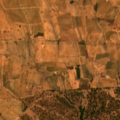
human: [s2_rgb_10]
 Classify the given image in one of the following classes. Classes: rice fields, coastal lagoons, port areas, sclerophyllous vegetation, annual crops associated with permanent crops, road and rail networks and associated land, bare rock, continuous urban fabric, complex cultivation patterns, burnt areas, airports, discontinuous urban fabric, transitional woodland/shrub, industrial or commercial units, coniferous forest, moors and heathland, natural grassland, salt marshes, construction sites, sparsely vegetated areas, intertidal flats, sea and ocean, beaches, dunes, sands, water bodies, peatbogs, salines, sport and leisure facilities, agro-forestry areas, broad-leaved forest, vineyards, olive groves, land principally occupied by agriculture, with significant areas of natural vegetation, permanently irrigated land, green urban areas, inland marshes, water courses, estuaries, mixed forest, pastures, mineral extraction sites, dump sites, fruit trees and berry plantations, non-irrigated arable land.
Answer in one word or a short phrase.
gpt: vineyards, complex cultivation patterns, broad-leaved forest, transitional woodland/shrub